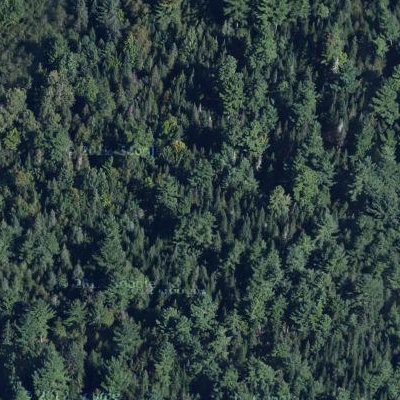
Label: Forest